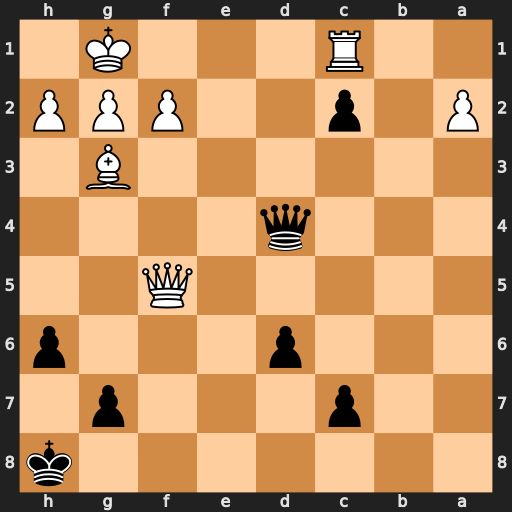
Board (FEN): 7k/2p3p1/3p3p/5Q2/3q4/6B1/P1p2PPP/2R3K1
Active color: b
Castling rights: -
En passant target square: -
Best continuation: Qd1+ Rxd1 cxd1=Q#